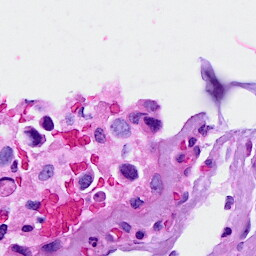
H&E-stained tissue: Breast